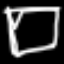
Label: square